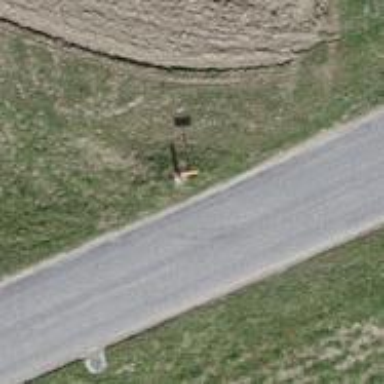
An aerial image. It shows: Pole with roof covering.